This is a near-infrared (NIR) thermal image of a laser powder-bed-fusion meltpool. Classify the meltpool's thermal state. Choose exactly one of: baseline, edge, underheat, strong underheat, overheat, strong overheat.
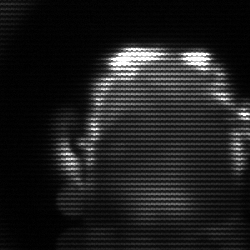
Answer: baseline